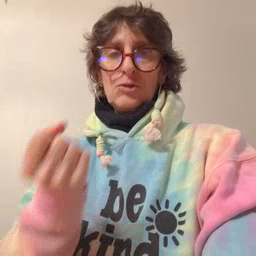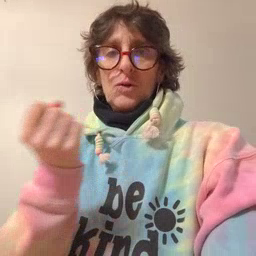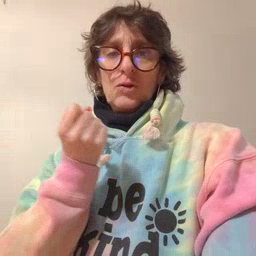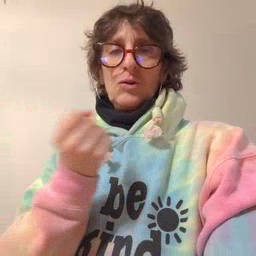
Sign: drawer